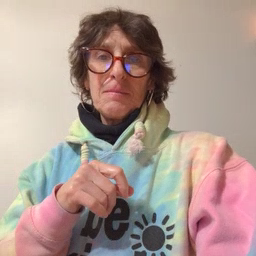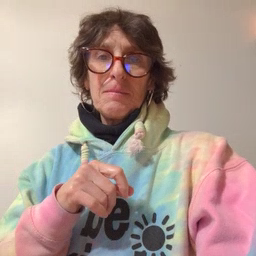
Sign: doll